【题型】填空题　【知识点】立体几何　【难度】medium
在三棱锥 \(P-ABC\) 中，\(\triangle PAC\) 是以 \(AC\) 为斜边的等腰直角三角形，且 \(CB = 2\sqrt{2}\)，\(AB = AC = \sqrt{6}\)，二面角 \(P-AC-B\) 的大小为 \(120^\circ\)，则三棱锥 \(P-ABC\) 的外接球表面积为 \(\underline{\quad\quad}\)。

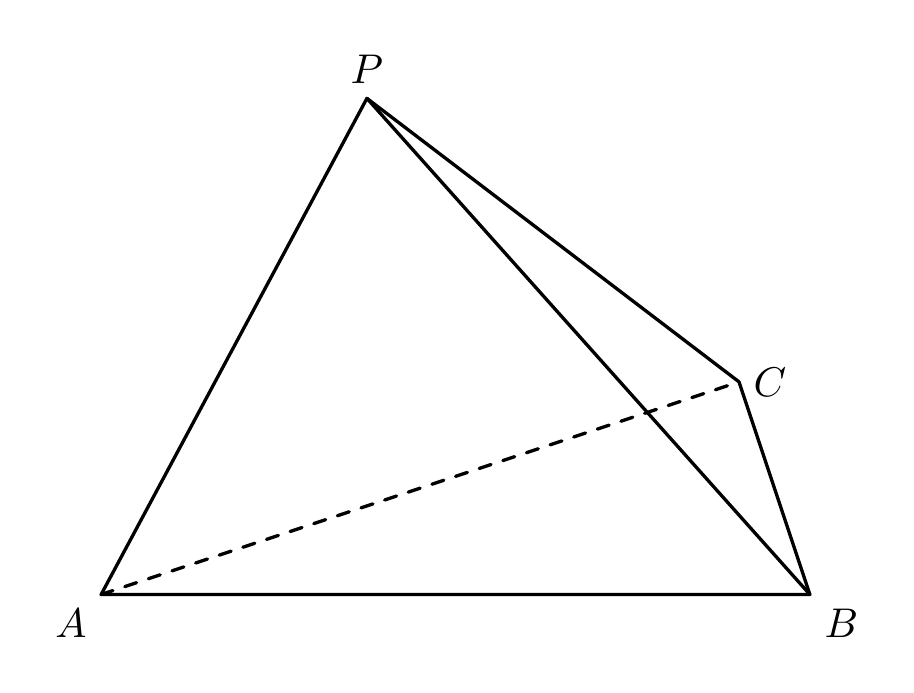
【解答】
【答案】$\boldsymbol{10\pi}$

【分析】
已知三棱锥外接球球心到每个顶点的距离都相同，等于外接球半径。在平面上，三角形外接圆圆心为外心（直角三角形的外心为斜边中点），是该三角形边中垂线的交点，过该交点作三角形所在平面的垂线，该垂线上的所有点到三角形的顶点距离相同。故我们只需用该方式，找两个面的垂线，其交点为外接球球心，然后计算其半径即可。

【详解】
先分别作 $BC, AC$ 中点 $E, F$，连接 $AE, PF$；
再过点 $F$ 在平面 $ABC$ 内作 $AC$ 垂线，与 $AE$ 相交于点 $G$，与 $AB$ 相交于点 $H$；
分别过点 $F, G$ 作平面 $PAC, $ 平面 $ABC$ 的垂线，相交于点 $O$，连接 $AO$，如图所示。

由题可知，二面角 $P-AC-B$ 的平面角为 $\angle HFP = 120^\circ$，点 $F, G$ 分别为 $\triangle PAC, \triangle ABC$ 的外心，故 $O$ 为该三棱锥外接球球心，$AO$ 为外接球半径。
可得，$OF \perp PF$，$OG \perp FH$，$OG \perp AG$，
所以 $\angle OFG = 30^\circ$。

在 $\triangle ABC$ 中，
$\sin\angle CAE = \dfrac{|CE|}{|AC|} = \dfrac{\frac{1}{2}|BC|}{|AC|} = \dfrac{\sqrt{2}}{\sqrt{6}} = \dfrac{\sqrt{3}}{3}$，
所以 $\tan\angle CAE = \dfrac{\sqrt{2}}{2}$，$\sin\angle BAC = \sin 2\angle CAE = \dfrac{2\sqrt{2}}{3}$，
所以 $|FG| = |AF|\tan\angle CAE = \dfrac{\sqrt{6}}{2} \times \dfrac{\sqrt{2}}{2} = \dfrac{\sqrt{3}}{2}$。

由正弦定理可知 $\dfrac{|BC|}{\sin\angle BAC} = 2|AG| \implies |AG| = \dfrac{3}{2}$，

因为 $\angle OFG = 30^\circ$，$OG \perp FH$，
所以 $|OG| = |FG|\tan30^\circ = \dfrac{1}{2}$，

因为 $OG \perp AG$，
所以 $|OA|^2 = |AG|^2 + |OG|^2 = \left(\dfrac{3}{2}\right)^2 + \left(\dfrac{1}{2}\right)^2 = \dfrac{5}{2}$，

所以外接球表面积为 $4\pi |OA|^2 = 4\pi \cdot \dfrac{5}{2} = 10\pi$。

故答案为：$\boldsymbol{10\pi}$。

【点睛】
思路点睛：球外接球相关的所有问题，只需要找到外接球的球心，然后求出半径；找外接球球心的一般方法，就是找出相关三角形的外接圆圆心，然后过圆心作该三角形所在平面的垂线，外接球球心一定在该垂线上，所以当我们作两个垂线时，有交点，交点为外接球球心。
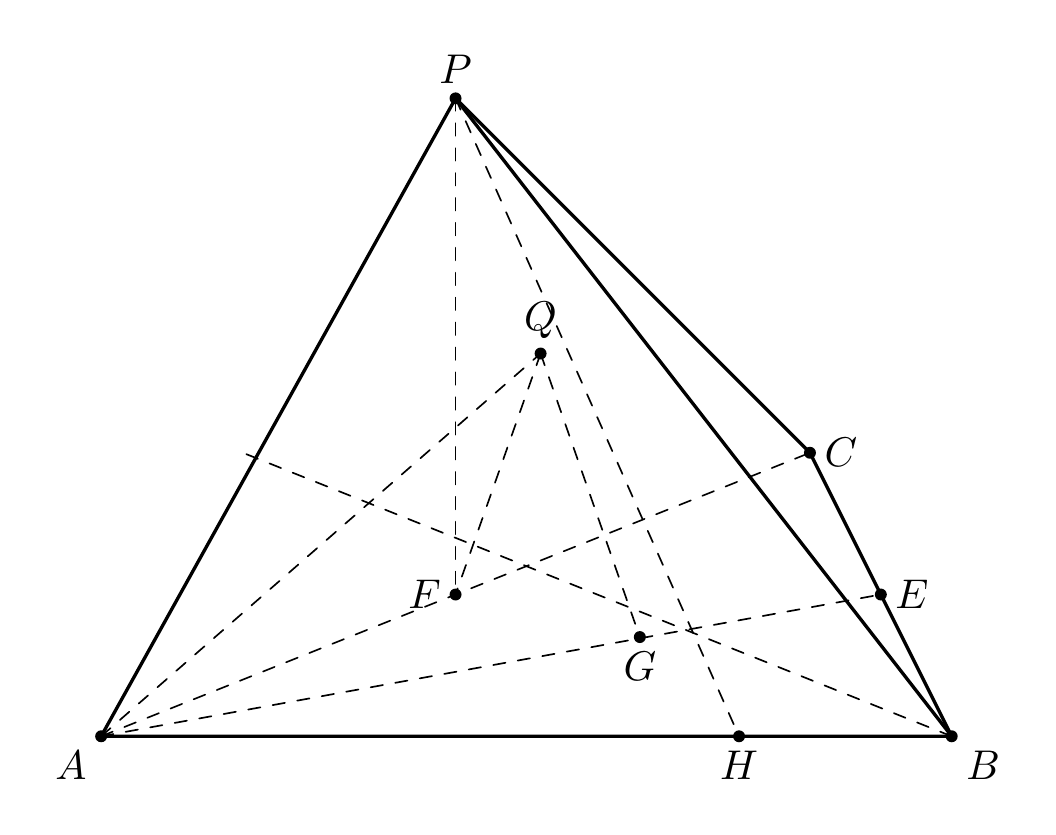